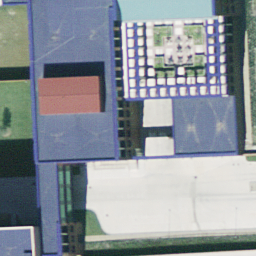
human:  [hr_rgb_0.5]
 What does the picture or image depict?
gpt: buildings